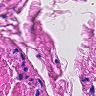
Metastatic tissue present: no